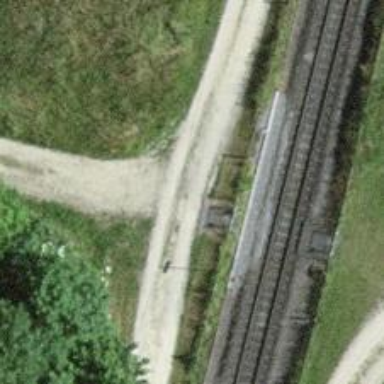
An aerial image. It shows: Track with grade 3 surface.